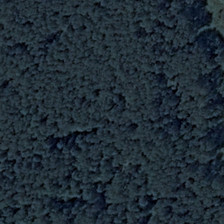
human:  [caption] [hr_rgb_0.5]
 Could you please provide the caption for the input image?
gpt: the land was planted with large trees .

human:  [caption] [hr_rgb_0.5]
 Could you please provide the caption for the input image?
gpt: the area of the forest is very broad .

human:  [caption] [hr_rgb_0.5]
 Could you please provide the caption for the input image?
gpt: the area of the forest is very broad .

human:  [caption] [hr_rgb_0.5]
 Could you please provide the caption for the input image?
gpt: the land was planted with large trees .

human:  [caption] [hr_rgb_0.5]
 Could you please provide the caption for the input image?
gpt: the land was planted with large trees .